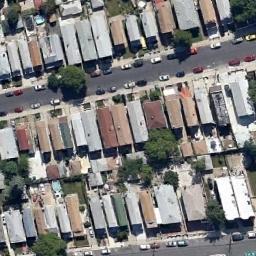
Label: dense_residential